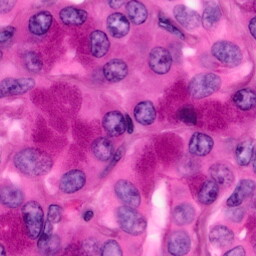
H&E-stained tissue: Pancreatic